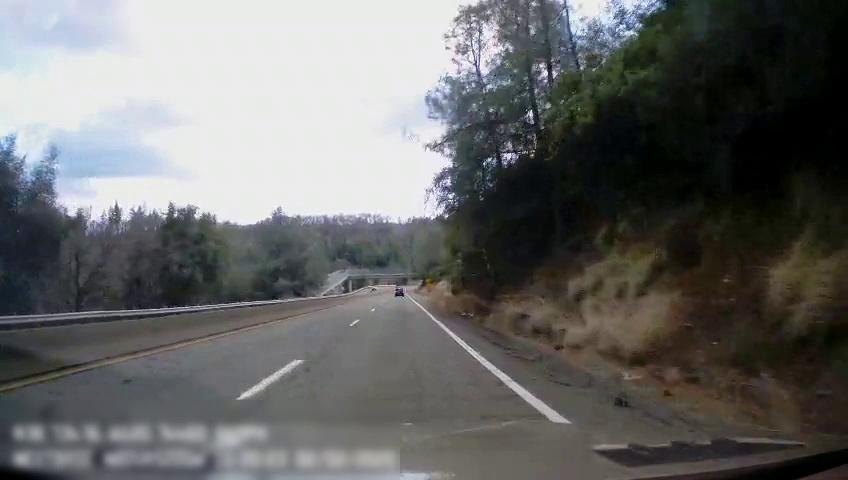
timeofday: Day
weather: Sunny
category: Drivable Space
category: Drivable Space
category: Vehicles | SUV
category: Lanes | Alternate Lane
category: Lanes | Current Lane
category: Lanes | Alternate Lane